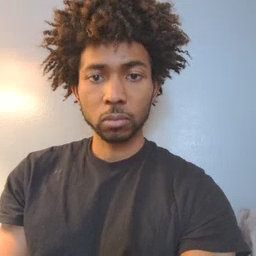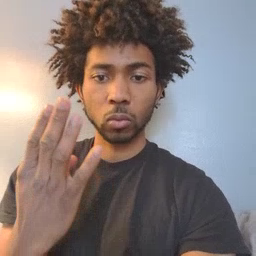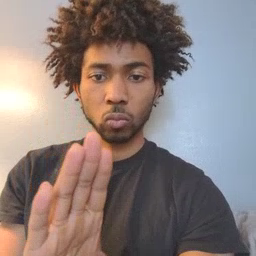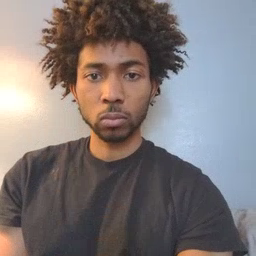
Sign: close